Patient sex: F
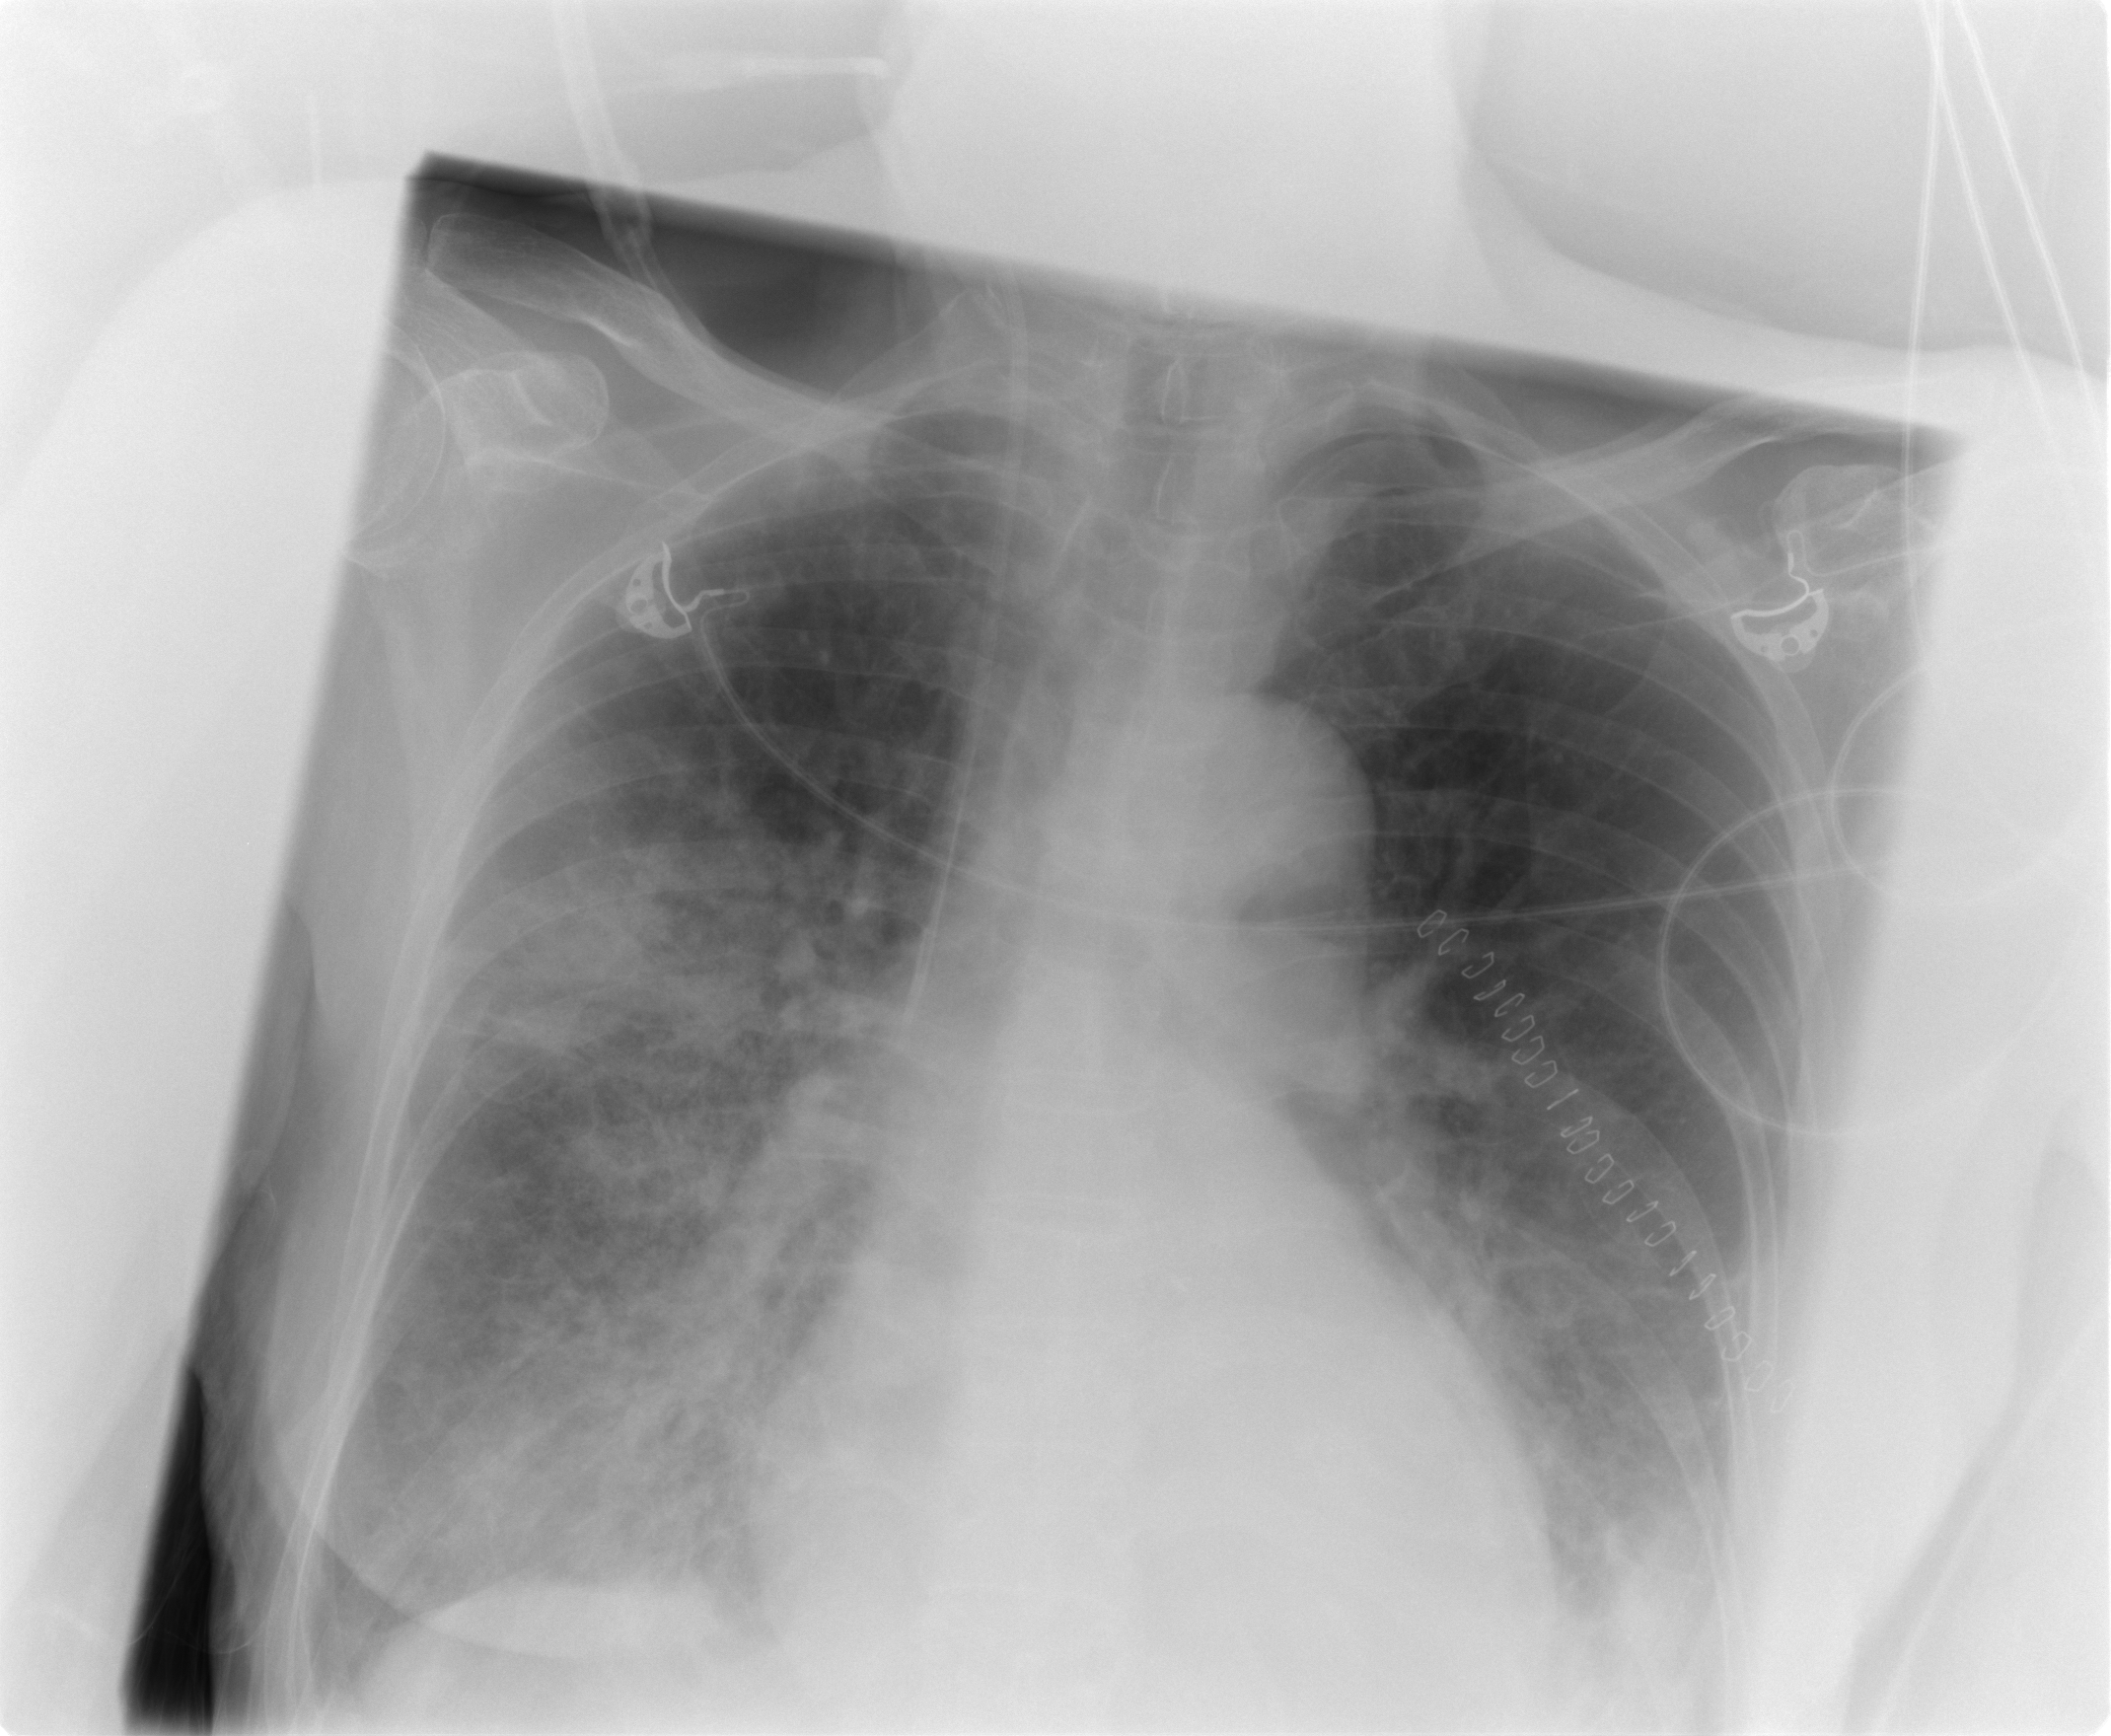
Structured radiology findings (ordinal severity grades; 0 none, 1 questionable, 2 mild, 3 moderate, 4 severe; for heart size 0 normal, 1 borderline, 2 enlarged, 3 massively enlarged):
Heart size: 0
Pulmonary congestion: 1
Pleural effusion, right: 2
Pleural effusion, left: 2
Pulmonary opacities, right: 3
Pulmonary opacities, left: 3
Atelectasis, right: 3
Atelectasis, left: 3